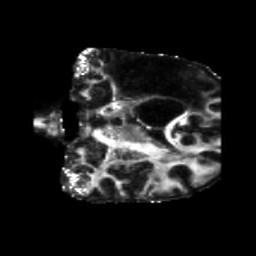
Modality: FA
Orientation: coronal
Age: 50
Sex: male
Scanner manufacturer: siemens
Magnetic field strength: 3 T
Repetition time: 5.25 s
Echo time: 0.08 s